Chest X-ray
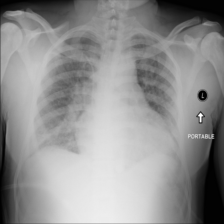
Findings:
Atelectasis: positive
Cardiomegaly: positive
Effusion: negative
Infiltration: positive
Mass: negative
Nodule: negative
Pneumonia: negative
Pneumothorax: negative
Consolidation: negative
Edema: negative
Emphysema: negative
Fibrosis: negative
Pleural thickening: negative
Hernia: negative